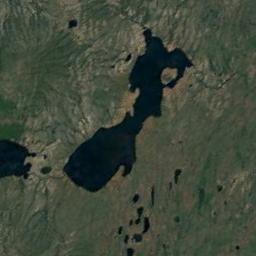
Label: lake